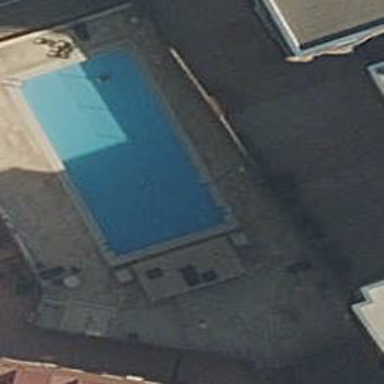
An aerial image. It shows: Swimming pool located in leisure land.